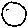
Label: moon